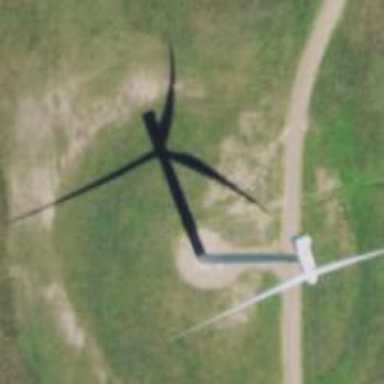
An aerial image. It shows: Wind turbine generator that utilizes wind as its source for generating electricity. It is of the horizontal axis type.